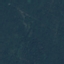
Land use / land cover: Forest